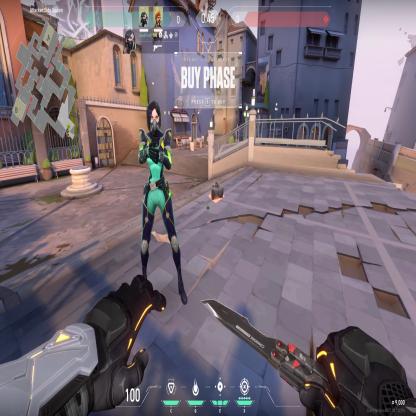
Label: dropped spike ; teammate